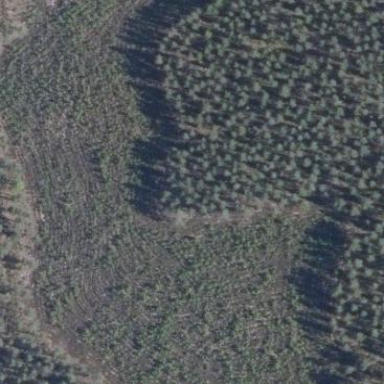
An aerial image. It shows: Clearcut area with scrub vegetation.